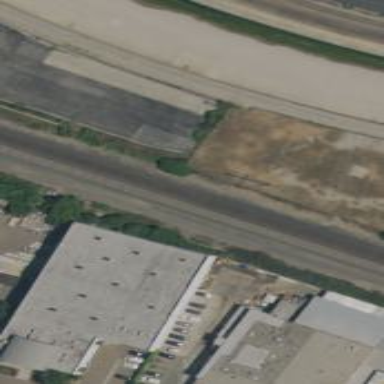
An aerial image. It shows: Warehouse building.